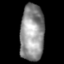
Tissue: skin
Cell type: Epithelial cells
Senescence score: 0.2403
Nuclear area (px): 1338
Mean DAPI intensity: 144.936